Interaction volume radius: 5 \u00c5
Interaction volume height: 20 \u00c5
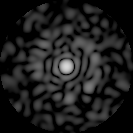
Disorder parameter: 0.8941